Interaction volume radius: 5 \u00c5
Interaction volume height: 10 \u00c5
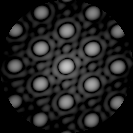
Disorder parameter: 0.02669